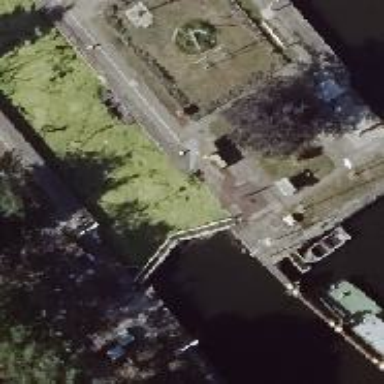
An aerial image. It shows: Lock gate along waterway.